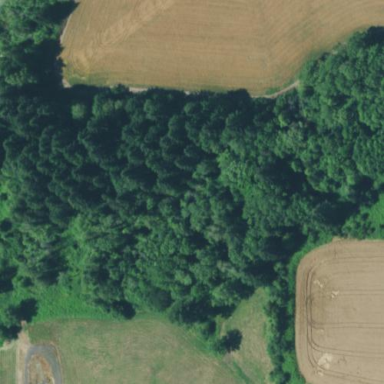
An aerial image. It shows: Mixed leaf woodland.